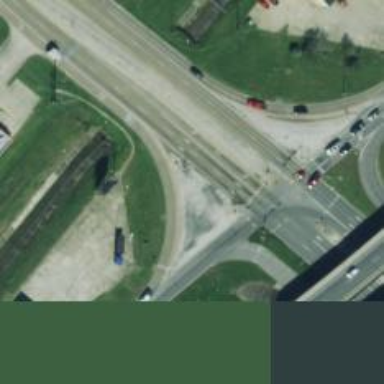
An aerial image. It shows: Primary link highway with asphalt surface.